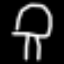
Label: mushroom